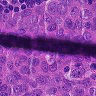
Metastatic tissue present: yes